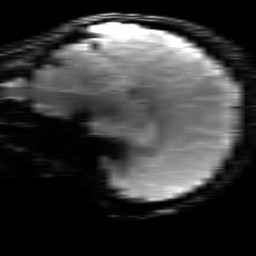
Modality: T2starw
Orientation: sagittal
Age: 21
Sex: female
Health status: healthy
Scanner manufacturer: siemens
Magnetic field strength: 3 T
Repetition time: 0.7 s
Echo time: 0.02 s